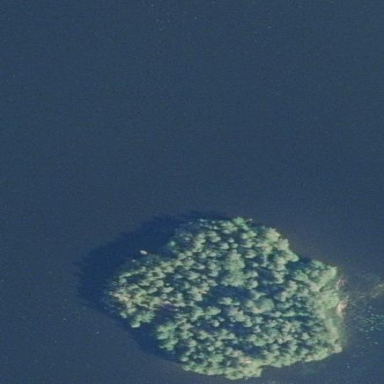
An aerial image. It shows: Islet.